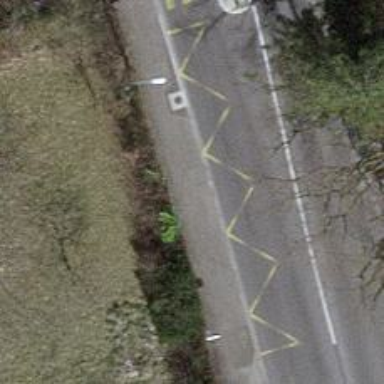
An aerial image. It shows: Asphalt sidewalk leading to platform for public transport.